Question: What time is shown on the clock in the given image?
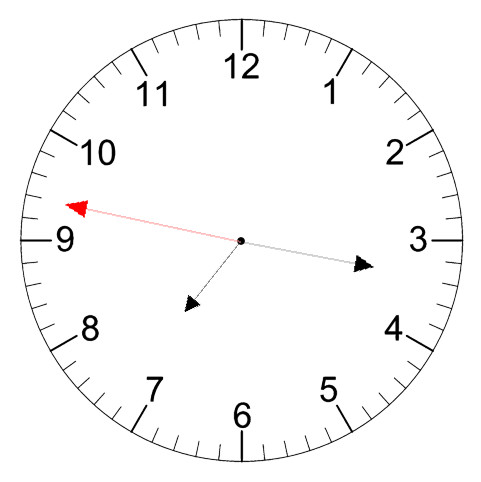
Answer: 07:16:47